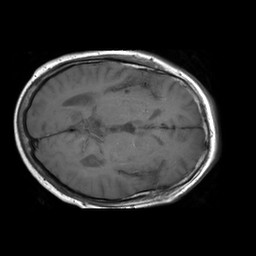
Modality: T1w
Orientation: axial
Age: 75
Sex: male
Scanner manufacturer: philips
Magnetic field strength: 3 T
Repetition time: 0.5331 s
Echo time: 0.01 s